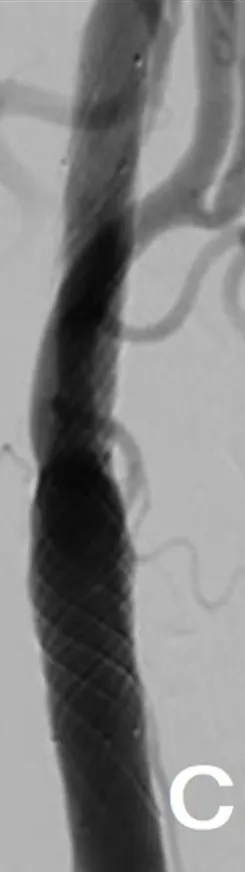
(C,D) CASPER Rx was placed at the right ICA; the blood flow improved. [, anteroposterior view.
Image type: radiology (ct)